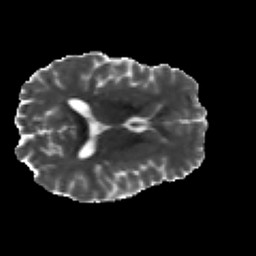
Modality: MD
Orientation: axial
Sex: male
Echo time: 0.114 s